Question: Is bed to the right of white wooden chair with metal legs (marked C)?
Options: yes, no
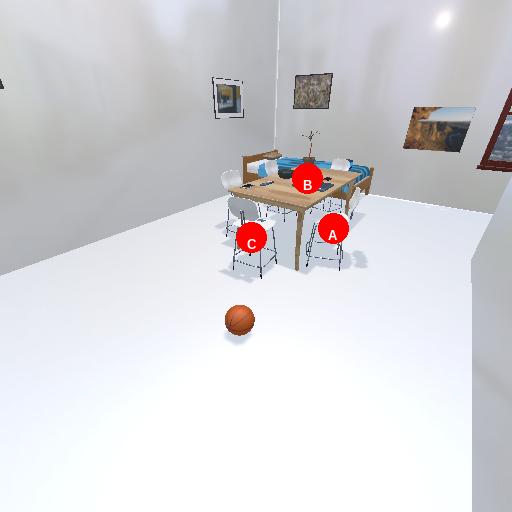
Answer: yes